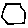
Label: hexagon